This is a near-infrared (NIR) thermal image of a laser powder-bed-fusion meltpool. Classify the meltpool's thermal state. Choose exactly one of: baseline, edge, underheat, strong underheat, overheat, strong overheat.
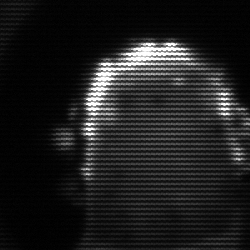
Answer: baseline